如图，我海监船在 \(D\) 岛海域例行维权巡航，某时刻航行至 \(A\) 处，此时测得其北偏东 \(30^\circ\) 方向与它相距 20 海里的 \(B\) 处有一外国船只，且 \(D\) 岛位于海监船正东 18 海里处.

(1) 求此时该外国船只与 \(D\) 岛的距离；

(2) 观测中发现，此外国船只正以每小时 4 海里的速度沿正南方航行. 为了将该船拦截在离 \(D\) 岛 12 海里的 \(E\) 处（\(E\) 在 \(B\) 的正南方），不让其进入 \(D\) 岛 12 海里内的海域，试确定海监船的航向，并求其速度的最小值.（角度精确到 \(0.1^\circ\)，速度精确到 0.1 海里/小时）
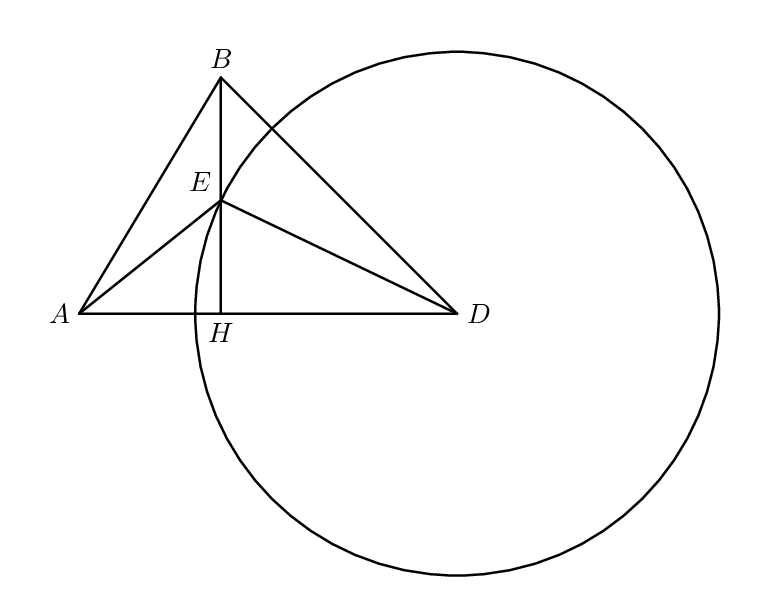
【解答】
【详解】

\noindent (1) 依题意，在 $\triangle ABD$ 中，$\angle DAB = 60^\circ$，

\noindent 由余弦定理得
\[
DB^2 = AD^2 + AB^2 - 2AD \cdot AB \cdot \cos 60^\circ = 18^2 + 20^2 - 2 \times 18 \times 20 \times \cos 60^\circ = 364,
\]
\[
\therefore DB = 2\sqrt{91},
\]
\noindent 即此时该外国船只与 $D$ 岛的距离为 $2\sqrt{91}$ 海里.

\vspace{0.3em}
\noindent (2) 建立以点 $A$ 为坐标原点，$AD$ 为 $x$ 轴，过点 $A$ 往正北方向为 $y$ 轴的坐标系，如图，

\noindent 则 $A(0,0)$，$D(18,0)$，$B(10,10\sqrt{3})$，

\noindent 设经过 $t$ 小时外国船只到达点 $E(10,10\sqrt{3} - 4t)$.

\noindent 又 $ED = 12$，所以
\[
EH = \sqrt{12^2 - (18 - 10)^2} = 4\sqrt{5}.
\]

\noindent 由
\[
ED = \sqrt{(18 - 10)^2 + (4t - 10\sqrt{3})^2} = 12,
\]
\noindent 解得
\[
t = \frac{10\sqrt{3} - 4\sqrt{5}}{4} \quad \text{或} \quad t = \frac{10\sqrt{3} + 4\sqrt{5}}{4} \quad (\text{舍去}),
\]
\noindent 故
\[
t = \frac{10\sqrt{3} - 4\sqrt{5}}{4} \approx 2.09 \ (\text{小时}).
\]

\noindent 则
\[
\tan \angle EAD = \frac{EH}{AH} = \frac{4\sqrt{5}}{10} = \frac{2\sqrt{5}}{5},
\]
\[
\therefore \angle EAD = \arctan\frac{2\sqrt{5}}{5} \approx 41.8^\circ,
\]
\noindent $\therefore$ 海监船的航向为东偏北 $41.8^\circ$，

\[
\therefore \text{海监船的速度 } v \geq \frac{AE}{t} = \frac{6\sqrt{5}}{\frac{10\sqrt{3} - 4\sqrt{5}}{4}} \approx 6.4 \ (\text{海里/小时}).
\]

\noindent 又 $90^\circ - 41.8^\circ = 48.2^\circ$，

\noindent 故海监船的航向为北偏东 $48.2^\circ$，速度的最小值为 6.4 海里/小时,\(ot \cos 60^\circ = 18^2 + 20^2 - 2 \times 18 \times 20 \times \cos 60^\circ = 364,\)

$\therefore DB = 2\sqrt{91}$,

即此时该外国船只与 \(D\) 岛的距离为 \(2\sqrt{91}\) 海里.

(2) 建立以点 \(A\) 为坐标原点，\(AD\) 为 \(x\) 轴，过点 \(A\) 往正北方向为 \(y\) 轴的坐标系，如图，

则 \(A(0,0)\)，\(D(18,0)\)，\(B(10,10\sqrt{3})\)，

设经过 \(t\) 小时外国船只到达点 \(E(10,10\sqrt{3} - 4t)\).

又 \(ED = 12\)，所以
$EH = \sqrt{12^2 - (18 - 10)^2} = 4\sqrt{5}$.

由
$ED = \sqrt{(18 - 10)^2 + (4t - 10\sqrt{3})^2} = 12$,

解得
\[
t = \frac{10\sqrt{3} - 4\sqrt{5}}{4} \quad \text{或} \quad t = \frac{10\sqrt{3} + 4\sqrt{5}}{4} \quad (\text{舍去}),
\]
故
\[
t = \frac{10\sqrt{3} - 4\sqrt{5}}{4} \approx 2.09 \ (\text{小时}).
\]

则
$\tan \angle EAD = \frac{EH}{AH} = \frac{4\sqrt{5}}{10} = \frac{2\sqrt{5}}{5}$,

$\therefore \angle EAD = \arctan\frac{2\sqrt{5}}{5} \approx 41.8^\circ$,

\(\therefore\) 海监船的航向为东偏北 \(41.8^\circ\)，

\[
\therefore \text{海监船的速度} \ v \geq \frac{AE}{t} = \frac{6\sqrt{5}}{\frac{10\sqrt{3} - 4\sqrt{5}}{4}} \approx 6.4 \ (\text{海里/小时}).
\]

又 \(90^\circ - 41.8^\circ = 48.2^\circ\)，

故海监船的航向为北偏东 \(48.2^\circ\)，速度的最小值为 6.4 海里/小时.
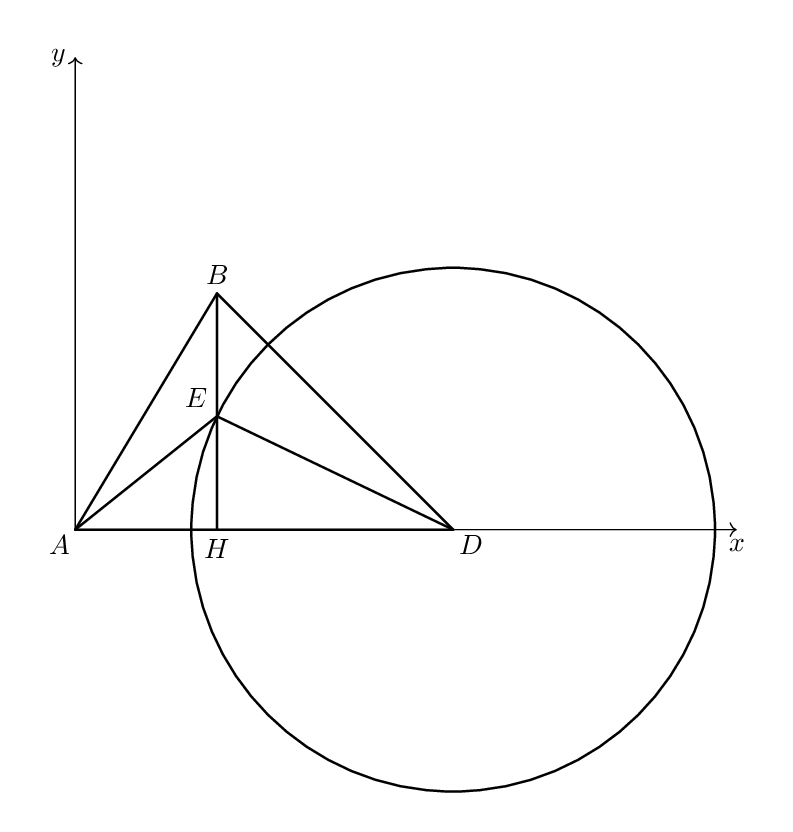